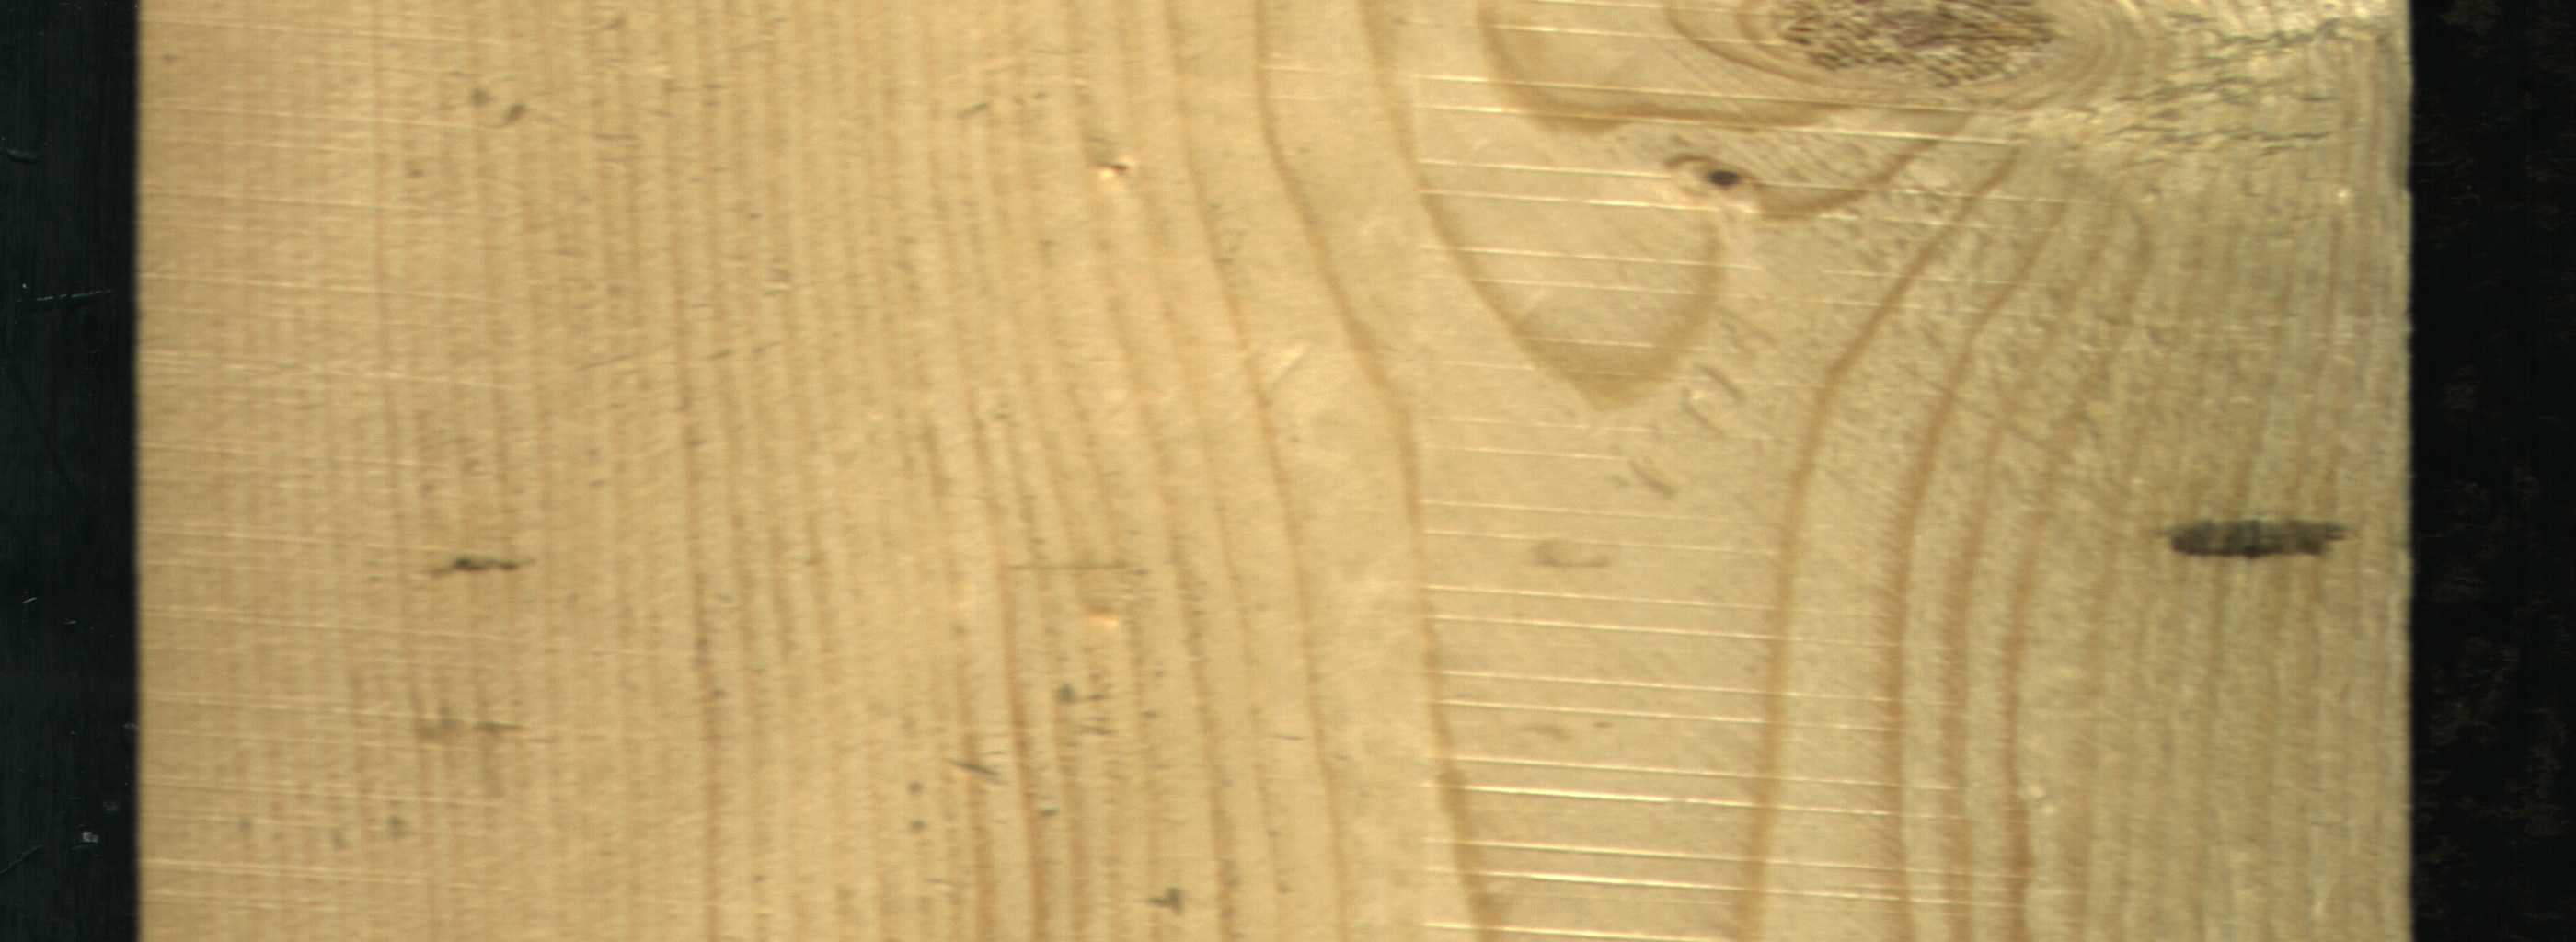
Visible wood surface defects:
Live_Knot
Live_Knot